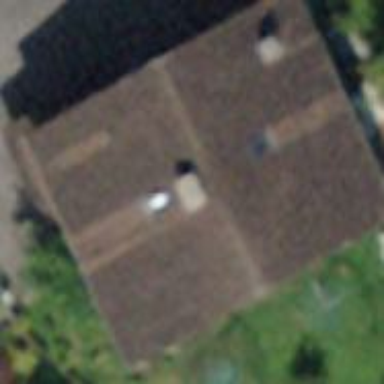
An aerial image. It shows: Simple house.